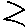
Label: zigzag